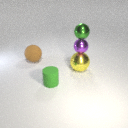
small green metal sphere above large yellow metal sphere